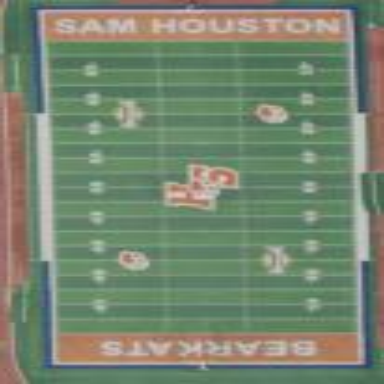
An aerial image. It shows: American football pitch.